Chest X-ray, AP view. Patient: 72 years old, sex F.
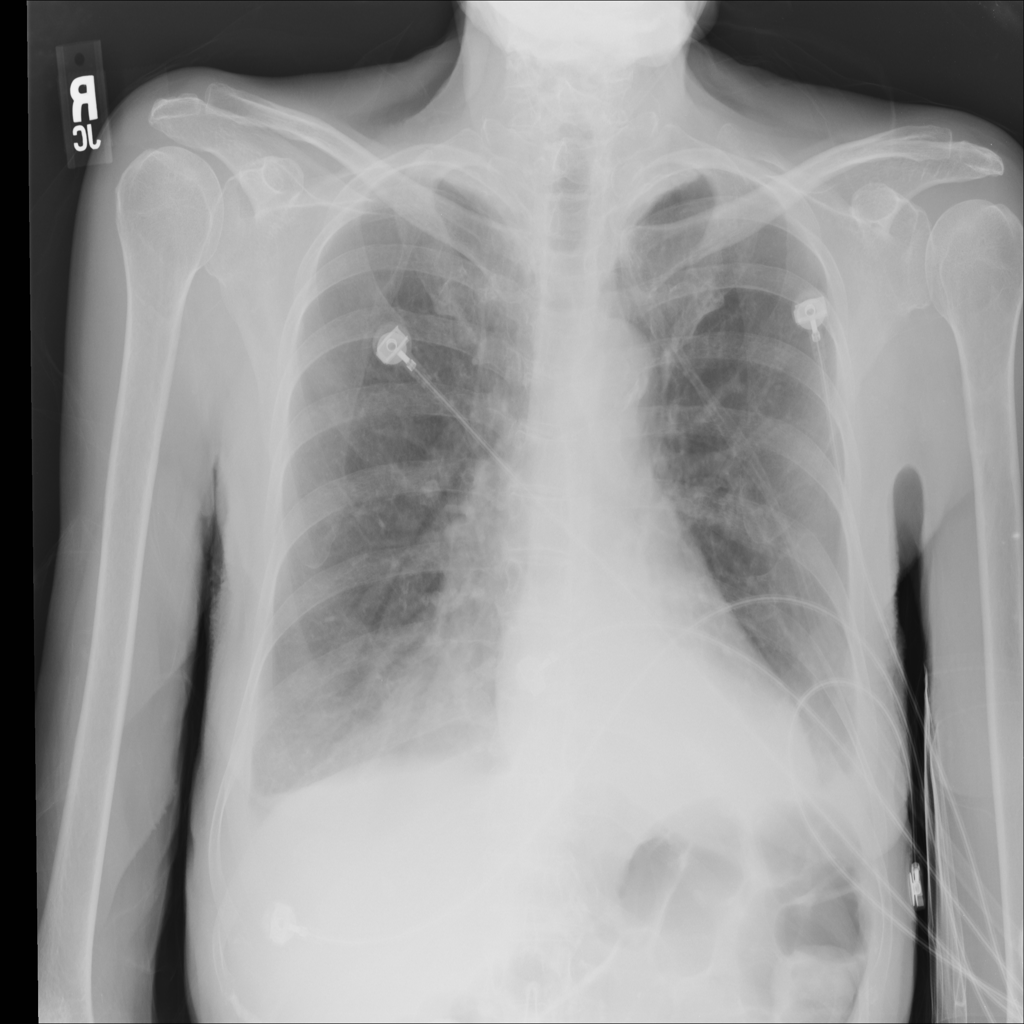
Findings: Atelectasis, Effusion, Infiltration